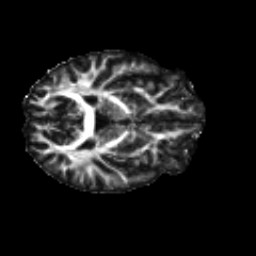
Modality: FA
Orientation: axial
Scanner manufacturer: siemens
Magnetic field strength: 3 T
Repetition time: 4.16 s
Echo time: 0.0806 s